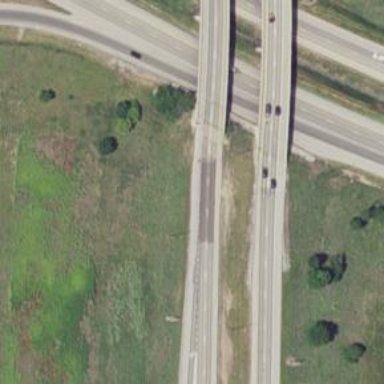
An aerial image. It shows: Motorway junction.